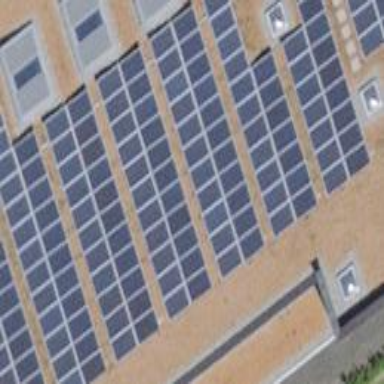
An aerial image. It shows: Solar power generator utilizing photovoltaic technology with solar photovoltaic panels.